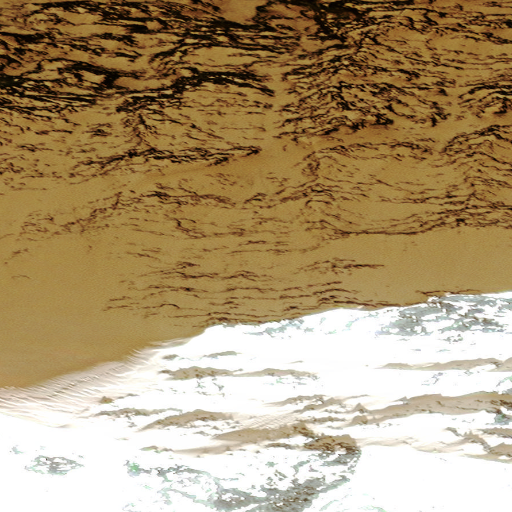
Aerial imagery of mountain in Alaska named Telaquana Mountain containing only unknown